Question: For performance reasons I have separated my 2D and 3D rendering. I have two QGLFramebufferObjects for each type because QGLFramebuffer does not support multisampling with 'GL_TEXTURE_2D' as a target, so once drawing is done into the multisampled buffer, it is blitted into a 'normal' QGLFramebufferObject where the pixel values are resolved. Once this has been done for one/both of the render types, the buffers are used as texture inputs to a shader that blends the 2D 'layer' onto the 3D one.
I should mention that I'm locked into using QGLFramebufferObjects instead of pure OpenGL objects because I use QPainter for all 2D work, and QPainter can only paint onto Qt types.
This process works fine, except the anti-aliasing is too dark, it almost looks like a dark outline:

After doing some research I discovered this was down to using linear colour space instead sRGB (<URL>.
But it is isn't working; it either looks too bright, too dark, or exactly the same. Whenever the whole frame is too dark/light, I know it's because I've missed a colour-space conversion. But when it looks exactly the same - what is going on!?
I could really do with someone explaining the order of operations for enabling the 'GL_FRAMEBUFFER_SRGB' state, if blitting will affect the colour space, and which FBOs need to be in sRGB for the anti-aliasing to look correct. Or am I totally wrong, and is it something else entirely that is causing these multisampling artifacts?
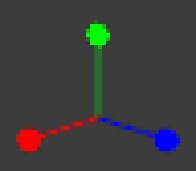
Answer: > So I enabled GL_FRAMEBUFFER_SRGB for my FBO blitting, set the texture target internal type for my all FBOs to GL_SRGB8_ALPHA8, and performed sRGB->Linear before the blending calculations in my shader (and back again before the final output).
That made sense right up until the final step.
An <URL> means that texture accesses from that texture will be converted from the sRGB colorspace into a linear colorspace. This happens by itself when you fetch texels from the texture. It's . So you shouldn't have to do any "sRGB->Linear" computations at all.
Similarly, when you have enabled 'GL_FRAMEBUFFER_SRGB' when rendering to an image that uses the sRGB colorspace, values you write to that image are assumed to be . By enabling 'GL_FRAMEBUFFER_SRGB', what you are telling OpenGL to do is to convert the linear values you write to sRGB colorspace values. This is again , and works just fine with blending and antialiasing. So again, you shouldn't have to do any manual conversion.
So really, what you need to do is ensure a properly linear color pipeline. Any textures of yours that were created in the sRGB colorspace should use image formats in the sRGB colorspace. This will ensure that values you get from them in the shader are linear, so lighting math actually works. When you write color values, you need to write them to an sRGB colorspace framebuffer, with 'GL_FRAMEBUFFER_SRGB' enabled. This will ensure that the linear values you write from your shader are properly converted to sRGB for display.
The last part is that you need to make sure that your is an sRGB image as well. I know nothing about Qt OpenGL context initialization, but unless they've been ignoring OpenGL for the last 4 years or so, there should be some setting you can use to force it to create a context with sRGB colorspace buffers.